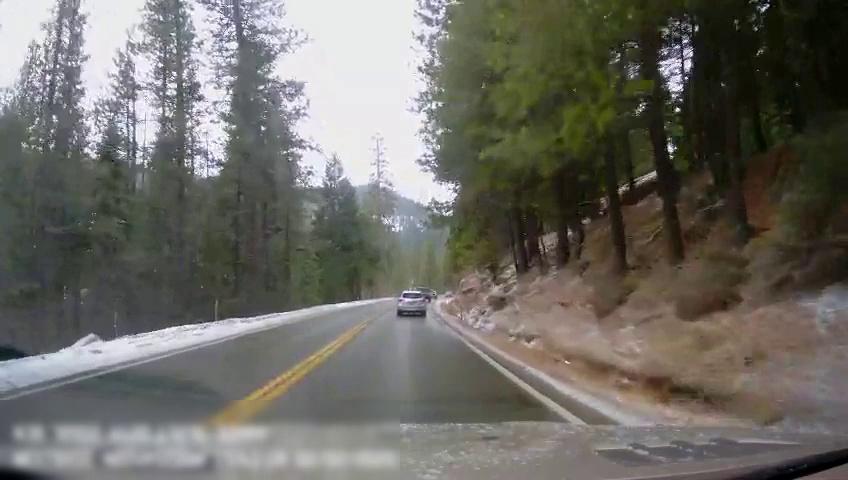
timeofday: Day
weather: Cloudy
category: Drivable Space
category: Vehicles | Truck
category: Vehicles | Car
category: Lanes | Current Lane
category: Lanes | Current Lane
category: Lanes | Opposite Lane
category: Lanes | Opposite Lane